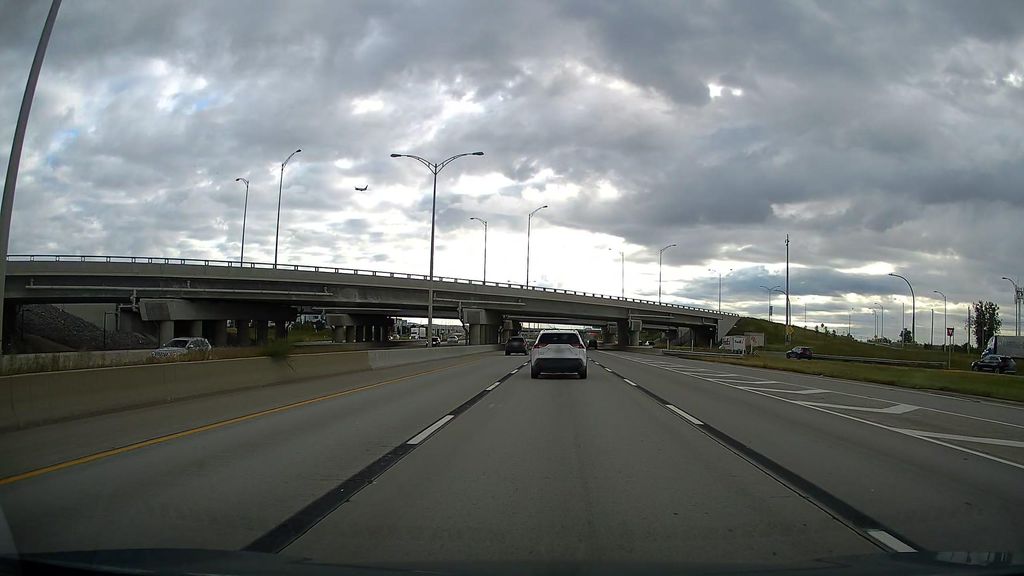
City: montreal